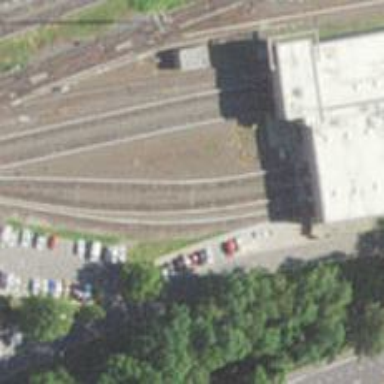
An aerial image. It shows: Electrified rail service yard.